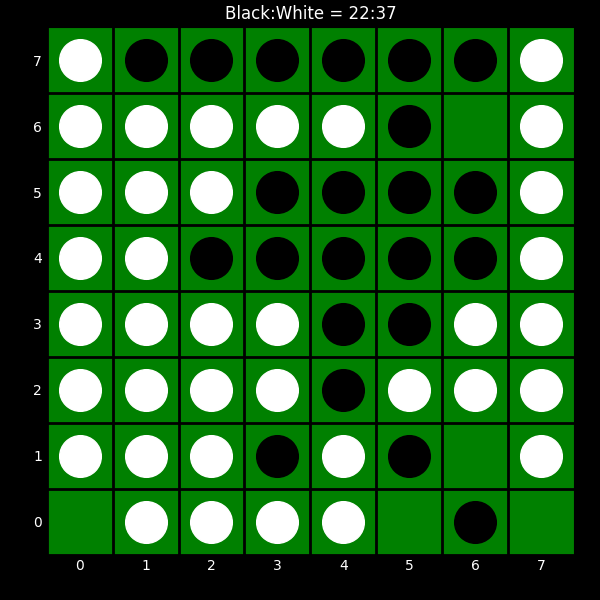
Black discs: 22
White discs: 37